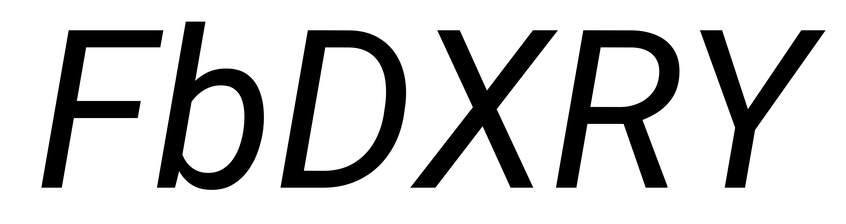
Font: Roboto-Italic_Italic